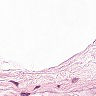
Metastatic tissue present: no